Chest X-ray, PA view. Patient: 46 years old, sex F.
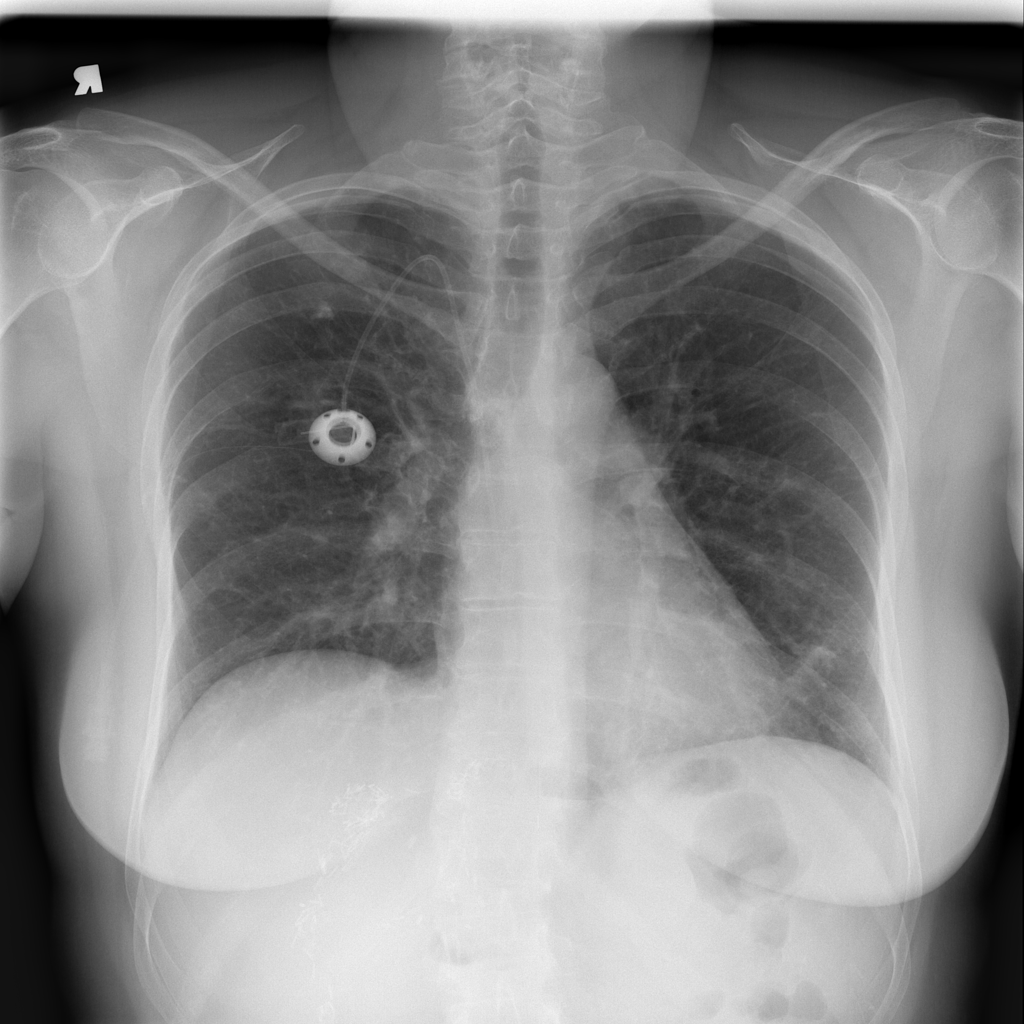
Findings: Nodule